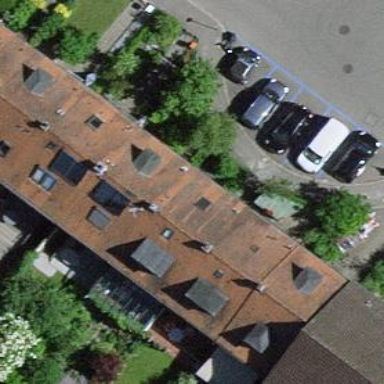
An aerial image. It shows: Terrace building.